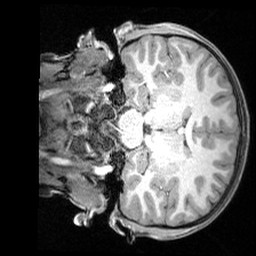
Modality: T1w
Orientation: coronal
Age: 9
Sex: female
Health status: ill
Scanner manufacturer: siemens
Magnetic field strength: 3 T
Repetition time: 1.6 s
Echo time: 0.00179 s